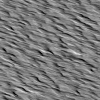
Atmospheric dust classification: not_dusty